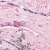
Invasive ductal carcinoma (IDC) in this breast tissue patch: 0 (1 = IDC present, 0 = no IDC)